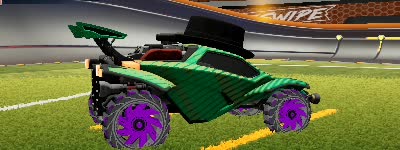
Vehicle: octane